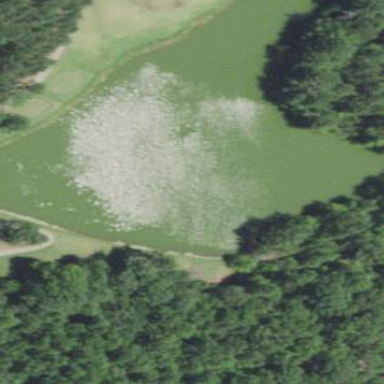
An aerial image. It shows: Picturesque scene of golf course with lateral water hazard.